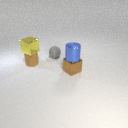
small brown rubber cylinder in front of small gray rubber sphere